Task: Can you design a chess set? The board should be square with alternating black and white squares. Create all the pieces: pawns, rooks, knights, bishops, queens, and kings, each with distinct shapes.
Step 5439:
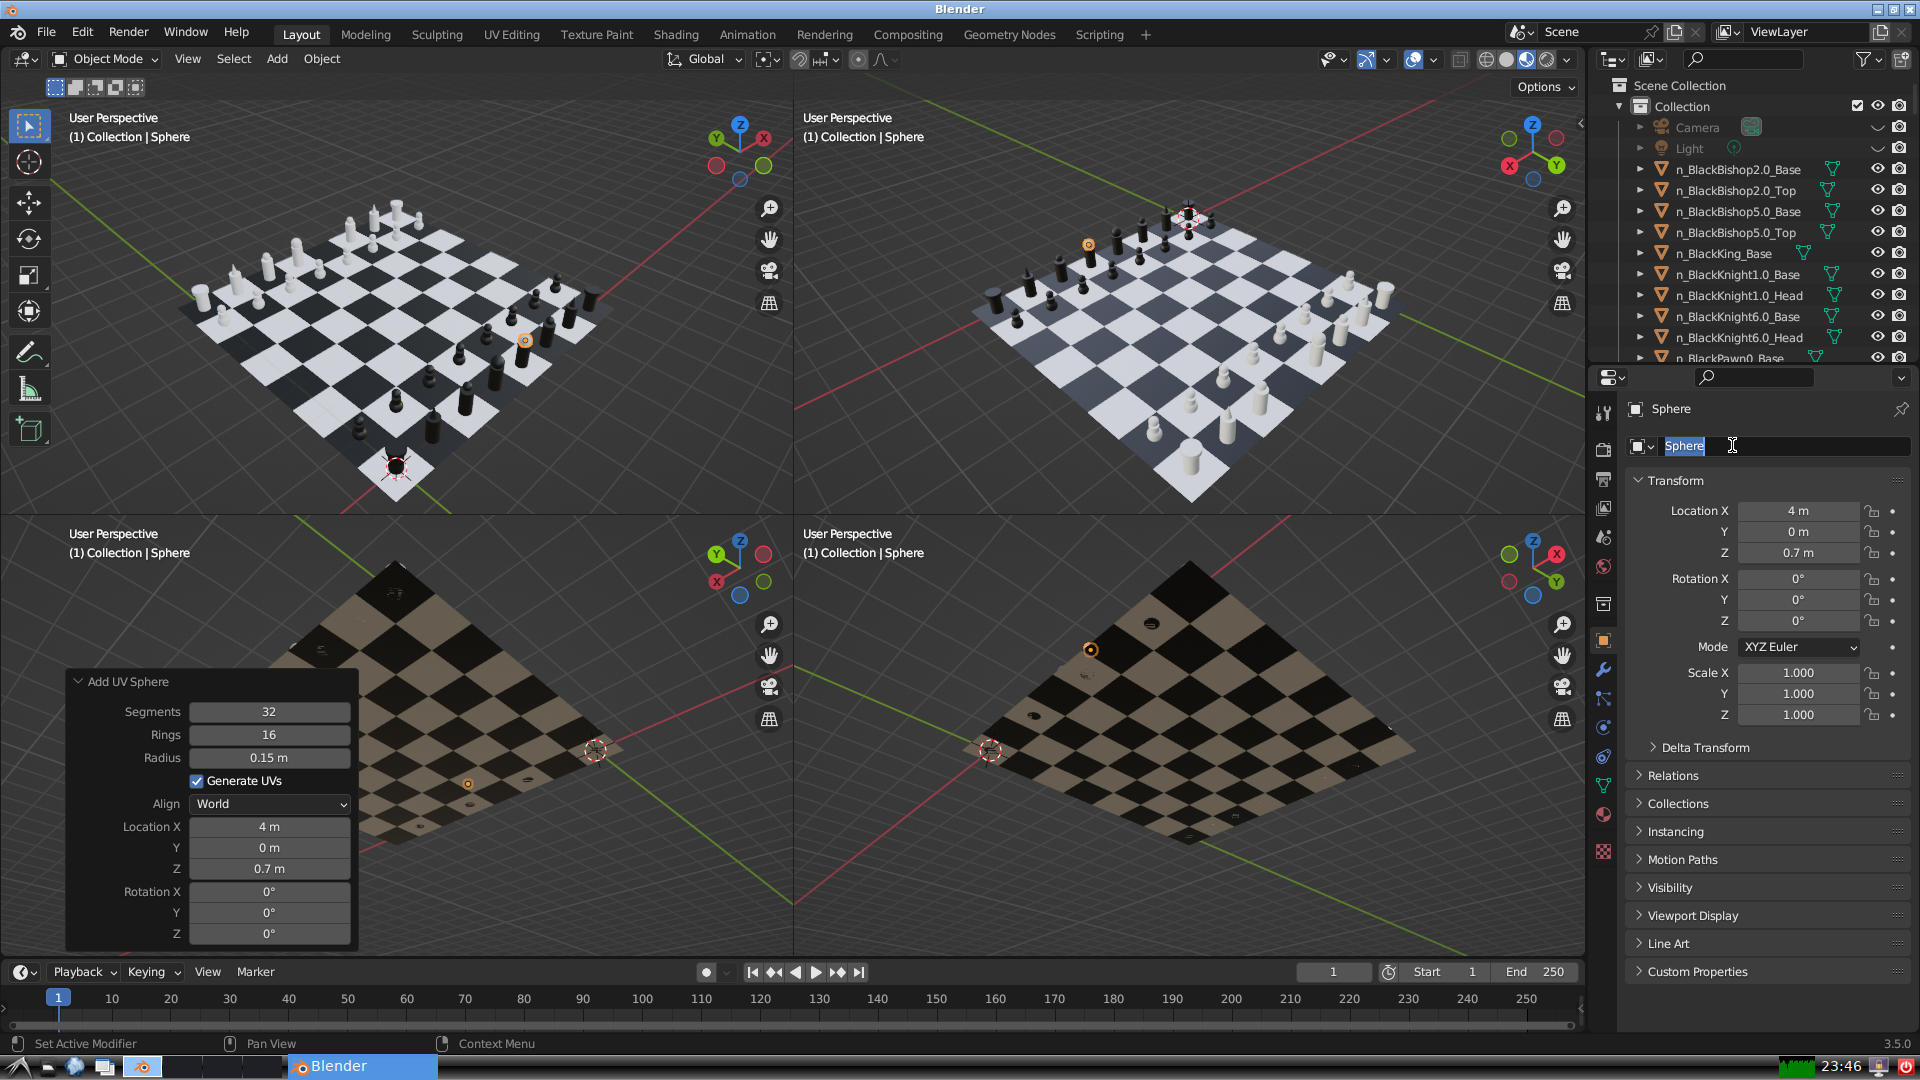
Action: input_text: n_BlackKing_Top